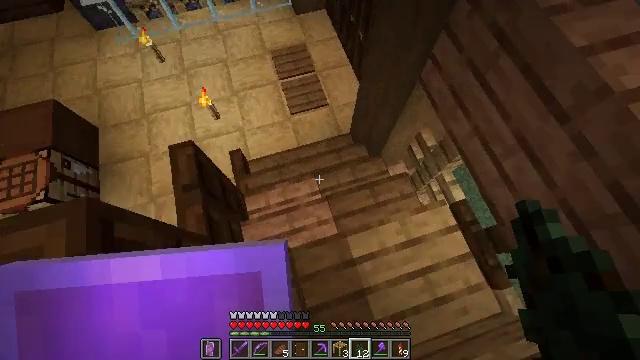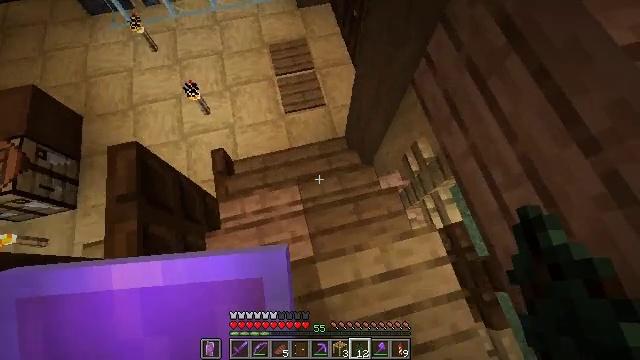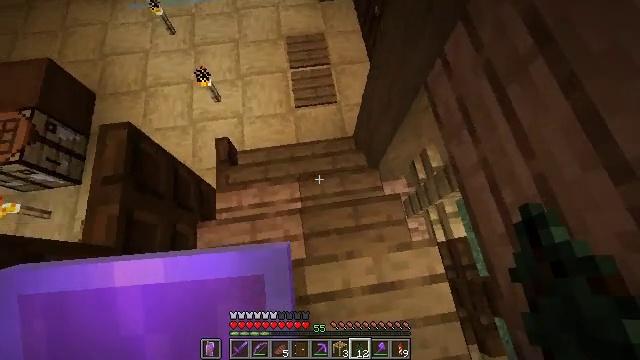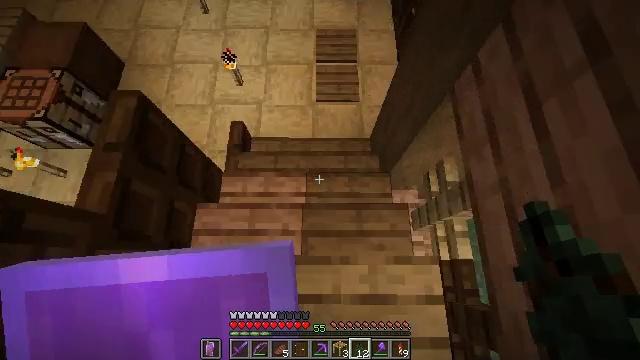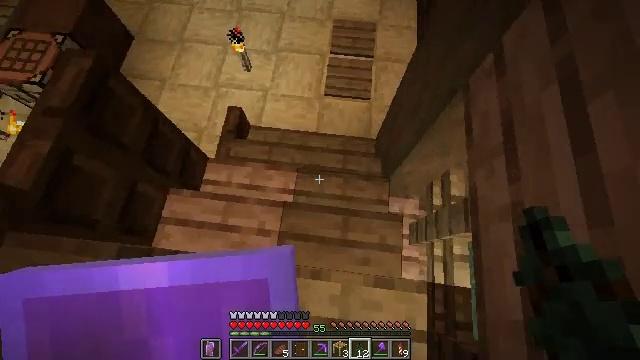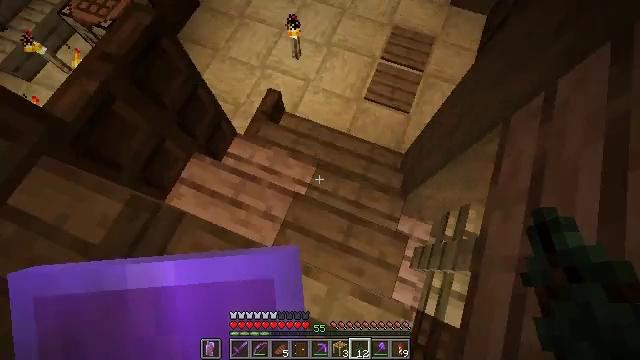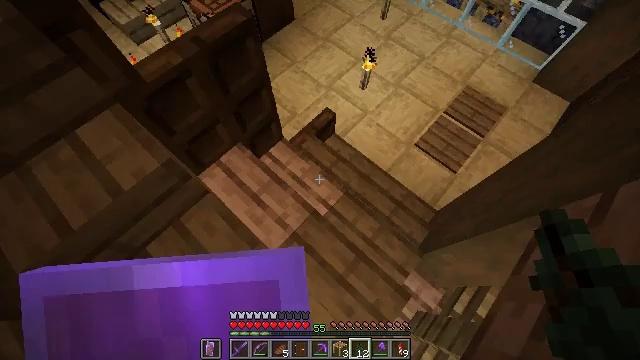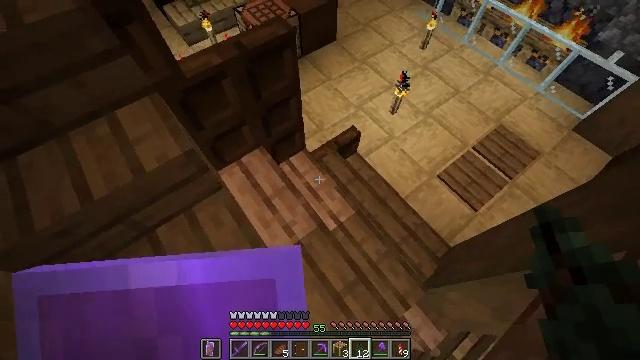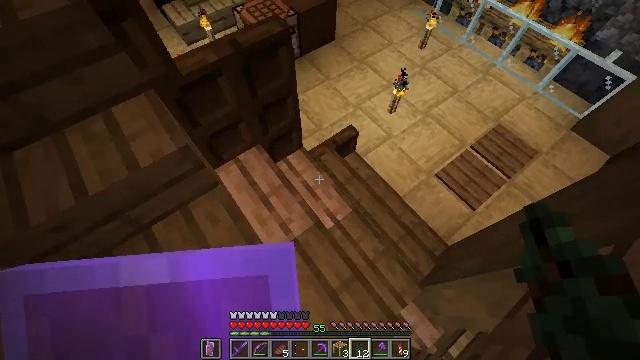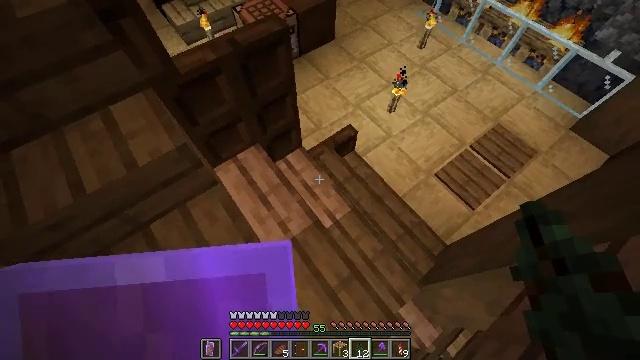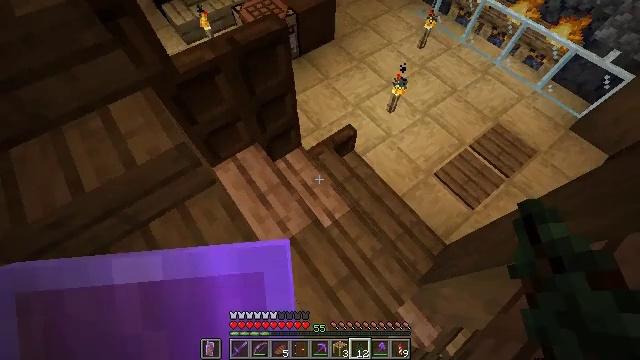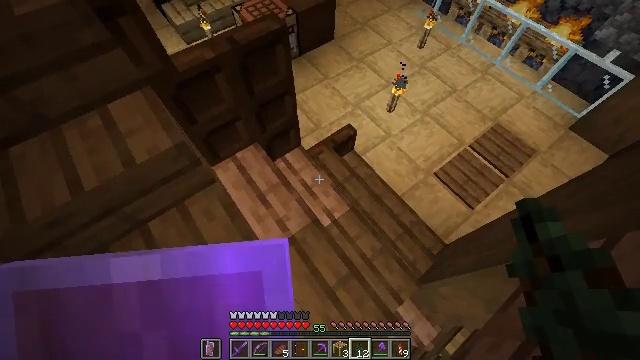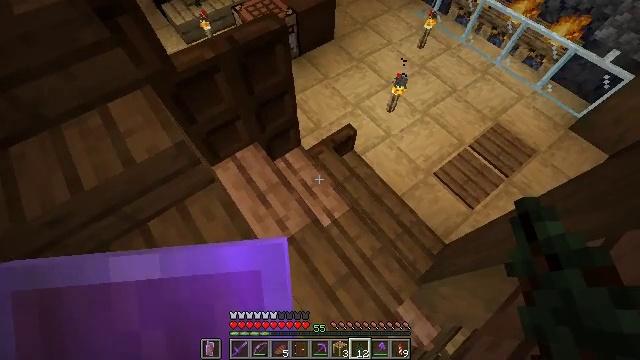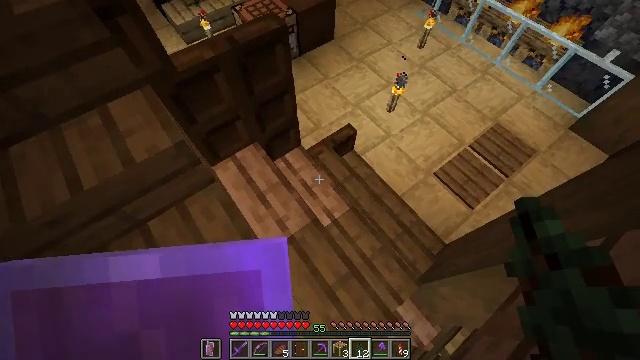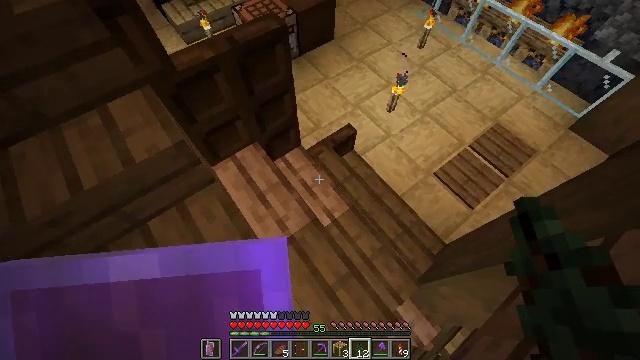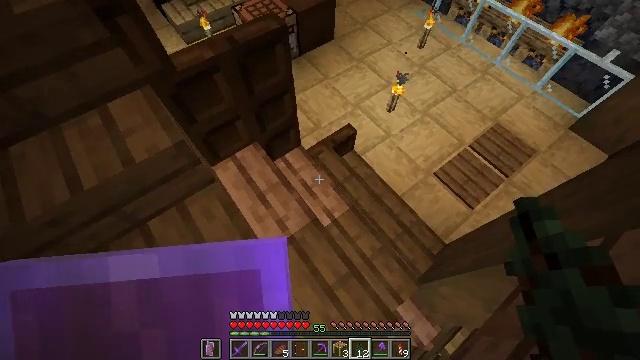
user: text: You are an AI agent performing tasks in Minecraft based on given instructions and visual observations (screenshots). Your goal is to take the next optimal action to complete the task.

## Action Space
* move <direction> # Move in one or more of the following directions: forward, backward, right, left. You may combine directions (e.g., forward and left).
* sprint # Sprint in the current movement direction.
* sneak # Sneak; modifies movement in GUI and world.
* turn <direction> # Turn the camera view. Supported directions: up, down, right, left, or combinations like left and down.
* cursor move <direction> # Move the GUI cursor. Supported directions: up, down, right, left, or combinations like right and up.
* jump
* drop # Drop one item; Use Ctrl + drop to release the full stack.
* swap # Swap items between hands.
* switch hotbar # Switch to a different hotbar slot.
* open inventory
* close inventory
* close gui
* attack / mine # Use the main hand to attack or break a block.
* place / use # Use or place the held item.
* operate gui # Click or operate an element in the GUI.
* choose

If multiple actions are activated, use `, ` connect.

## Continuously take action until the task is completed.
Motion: motion action
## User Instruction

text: Collect the brown shulker box for storage.
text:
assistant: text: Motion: move forward and move right, turn left
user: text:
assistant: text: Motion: turn left
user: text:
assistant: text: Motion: turn left
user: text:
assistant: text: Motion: turn left
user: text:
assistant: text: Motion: turn left
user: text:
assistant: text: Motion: turn left and up
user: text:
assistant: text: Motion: turn left and up
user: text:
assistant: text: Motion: no_op
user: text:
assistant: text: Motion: no_op
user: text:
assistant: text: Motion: no_op
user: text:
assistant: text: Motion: no_op
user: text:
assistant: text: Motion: no_op
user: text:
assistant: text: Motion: no_op
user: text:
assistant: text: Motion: no_op
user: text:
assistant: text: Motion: no_op
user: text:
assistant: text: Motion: no_op
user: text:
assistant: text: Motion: no_op
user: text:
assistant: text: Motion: turn left and up
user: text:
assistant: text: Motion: turn left and up
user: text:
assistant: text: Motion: turn left and up
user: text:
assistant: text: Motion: turn left and up
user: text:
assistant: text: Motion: turn left and up
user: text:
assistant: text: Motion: turn left and up
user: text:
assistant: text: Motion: turn left and up
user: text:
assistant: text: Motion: turn right
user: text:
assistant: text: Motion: turn right and up
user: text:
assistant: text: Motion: turn right and up
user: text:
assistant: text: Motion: no_op
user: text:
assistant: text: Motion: no_op
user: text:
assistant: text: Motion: no_op